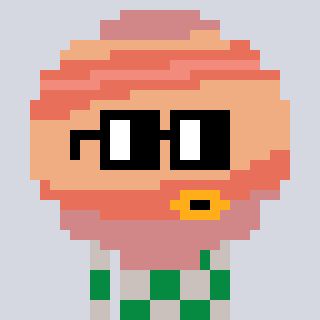
a pixel art character with square black glasses, a jupiter-shaped head and a foggrey-colored body on a cool background